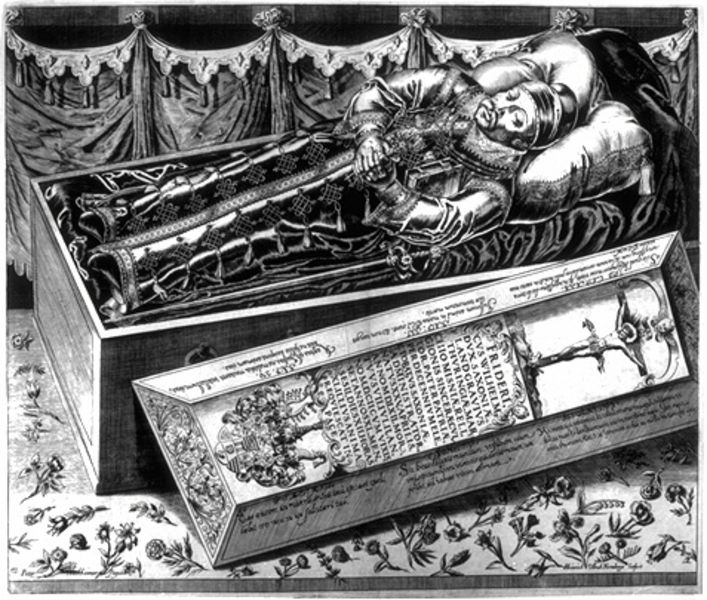
Titel: Bildnis des Herzogs Friedrich Wilhelm I von Sachsen-Weimar-Altenburg
Künstler: Heinrich Ulrich
Institution: (Seriendruck)
Schlagwörter: mann, umhang, blume, blumen, zeichnung, blüten, rose, rosen, bart, mütze, augen, samt, tod, tot, toter, hände, vorhang, kirche, geistlicher, gewand, kutte, mantel, schrift, ruhe, schlafen, siebdruck, kissen, dekoration, gefaltet, inschrift, deckel, offen, kreuz, druck, schwarz weiß, stich, schwert, adeliger, beten, ritter, rüstung, kasten, wappen, begräbnis, sarg, grab, jesus, leichnam, christlich, religiös, kruzifix, baldachin, heiliger, edelmann, geöffnet, aufgebahrt, gebettet, christi, zar, latein, aufbahrung, relikt, blmen, sargdeckel